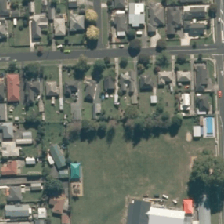
Land cover: urban_parkland